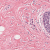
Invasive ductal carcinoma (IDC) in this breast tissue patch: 0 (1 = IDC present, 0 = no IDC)